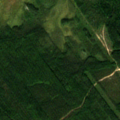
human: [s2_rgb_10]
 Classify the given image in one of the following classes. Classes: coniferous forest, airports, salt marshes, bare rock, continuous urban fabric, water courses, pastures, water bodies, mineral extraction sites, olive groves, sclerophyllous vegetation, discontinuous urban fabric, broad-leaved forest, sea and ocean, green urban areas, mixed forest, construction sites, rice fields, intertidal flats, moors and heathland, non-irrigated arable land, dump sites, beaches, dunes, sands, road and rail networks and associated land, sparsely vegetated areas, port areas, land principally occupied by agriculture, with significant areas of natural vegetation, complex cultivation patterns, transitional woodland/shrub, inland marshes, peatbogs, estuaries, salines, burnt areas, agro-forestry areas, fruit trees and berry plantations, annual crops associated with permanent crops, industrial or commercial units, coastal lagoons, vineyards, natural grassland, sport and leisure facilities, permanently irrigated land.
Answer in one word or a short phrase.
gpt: coniferous forest, mixed forest, transitional woodland/shrub